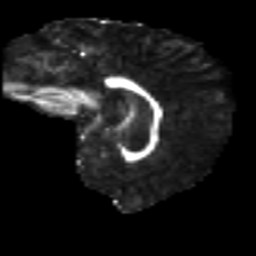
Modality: FA
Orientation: sagittal
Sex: female
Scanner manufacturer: ge
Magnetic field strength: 3 T
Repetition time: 7 s
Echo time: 0.08 s